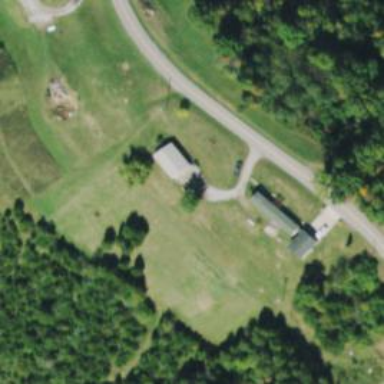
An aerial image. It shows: Driveway.